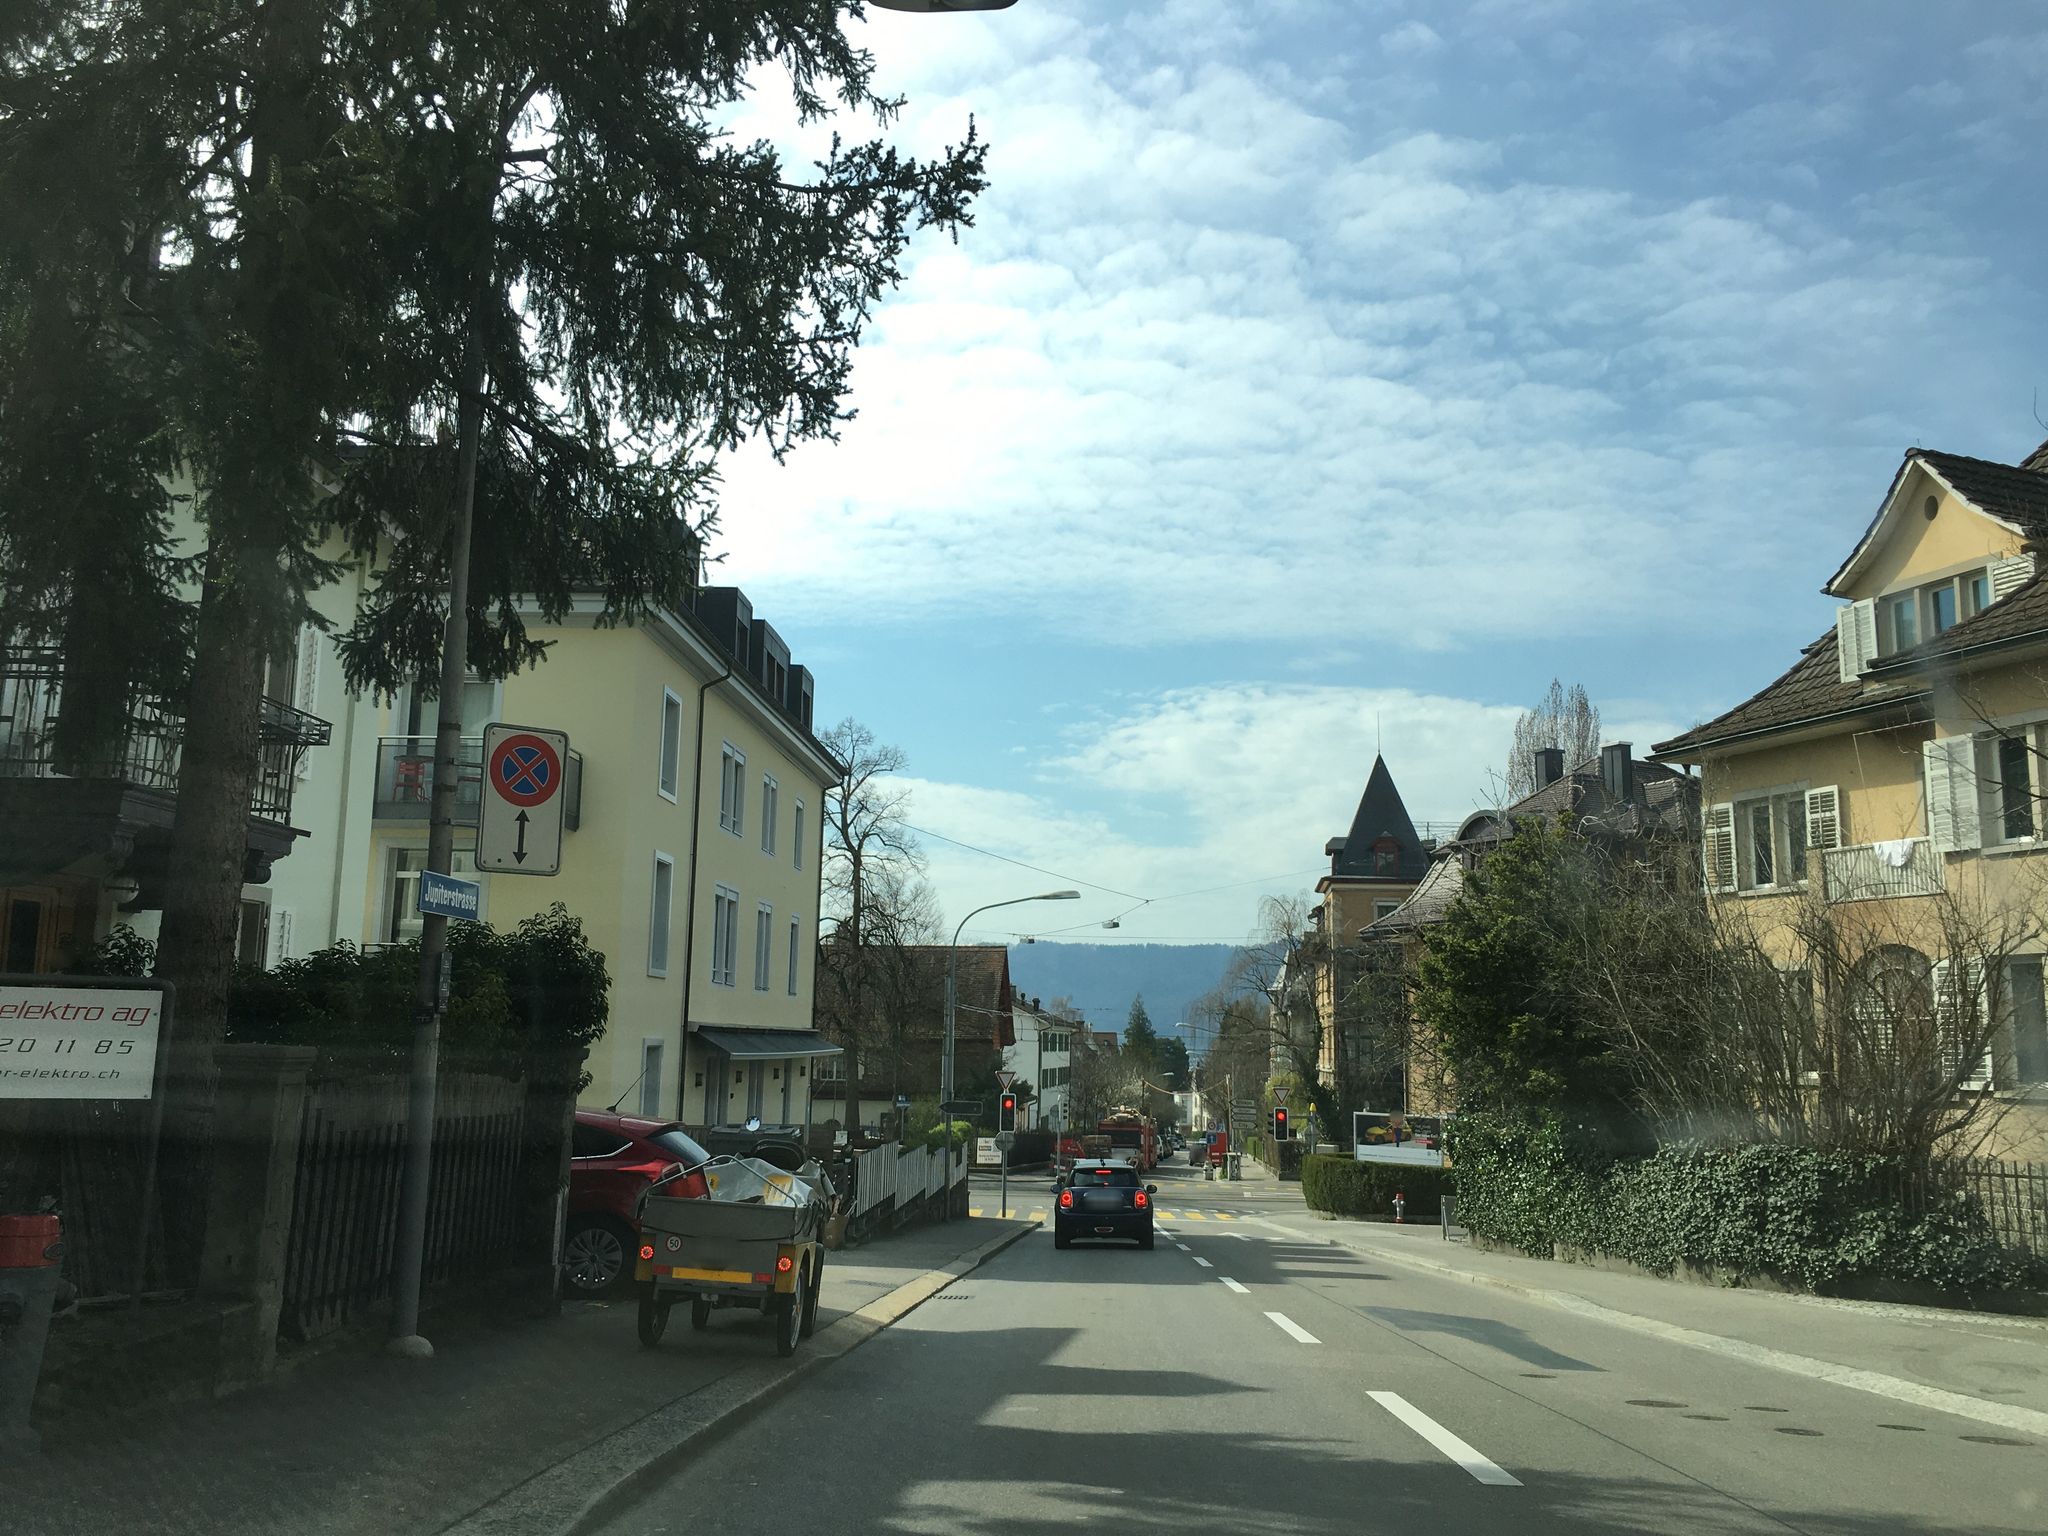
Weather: cloudy
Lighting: day
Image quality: good
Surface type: driving surface
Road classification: footway
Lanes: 2
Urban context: urban centre
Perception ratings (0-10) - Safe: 5.04, Lively: 8.42, Beautiful: 8.55, Boring: 3.96, Depressing: 3.28, Wealthy: 5.6